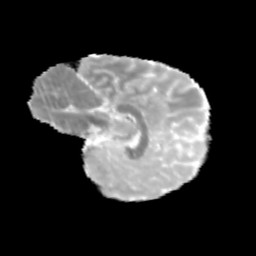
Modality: MD
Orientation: sagittal
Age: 10
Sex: male
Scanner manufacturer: siemens
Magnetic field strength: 3 T
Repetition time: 3.8 s
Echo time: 0.07 s